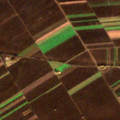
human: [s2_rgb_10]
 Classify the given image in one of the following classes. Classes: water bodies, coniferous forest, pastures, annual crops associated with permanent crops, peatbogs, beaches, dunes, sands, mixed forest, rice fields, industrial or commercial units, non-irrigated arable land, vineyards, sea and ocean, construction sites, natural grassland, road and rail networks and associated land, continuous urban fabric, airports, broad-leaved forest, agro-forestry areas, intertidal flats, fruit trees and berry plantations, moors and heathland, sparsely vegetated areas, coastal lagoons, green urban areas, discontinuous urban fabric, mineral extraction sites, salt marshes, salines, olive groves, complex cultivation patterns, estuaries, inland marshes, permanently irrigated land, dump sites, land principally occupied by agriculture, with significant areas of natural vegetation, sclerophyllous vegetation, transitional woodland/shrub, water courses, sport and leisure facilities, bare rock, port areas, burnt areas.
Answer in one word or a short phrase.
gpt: mineral extraction sites, non-irrigated arable land